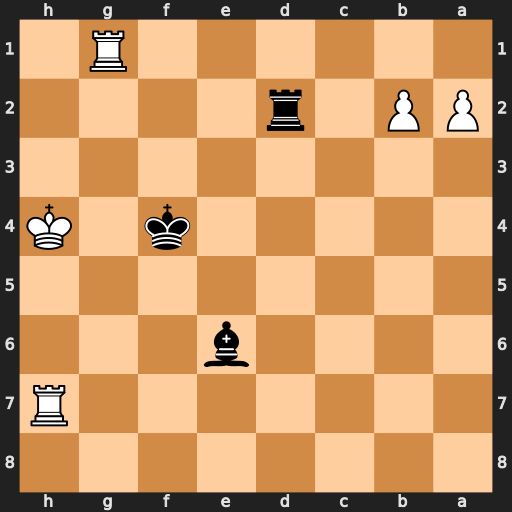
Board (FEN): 8/7R/4b3/8/5k1K/8/PP1r4/6R1
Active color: b
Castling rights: -
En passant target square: -
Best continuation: Rh2#